Question: I have an NSWindow and basically, what I am trying to pop up an NSWindow outside of the bounds of the NSWindow it's in every time a user hovers over the NSWindow.
But every time I try to do that, since the NSView is outside of the bounds of NSWindow it gets cut off.
Here's a picture of what I am trying to achieve:

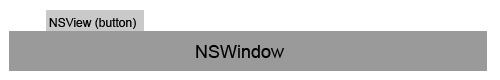
Answer: You need to create a borderless 'NSWindow', large enough to contain your view, and make the window a child window of the main window it's attached to. To make a window a child of another window, you use the 'addChildWindow:ordered:' method of 'NSWindow'.
Child windows are attached to the parent window and will move with their parent window when the parent window moves. If you just open a new window without making it a child window, it will be "left behind" if the other window is moved.
To make a borderless window, pass 'NSBorderlessWindowMask' as the 'styleMask' to the 'initWithContentRect:styleMask:backing:defer:' method of 'NSWindow'.